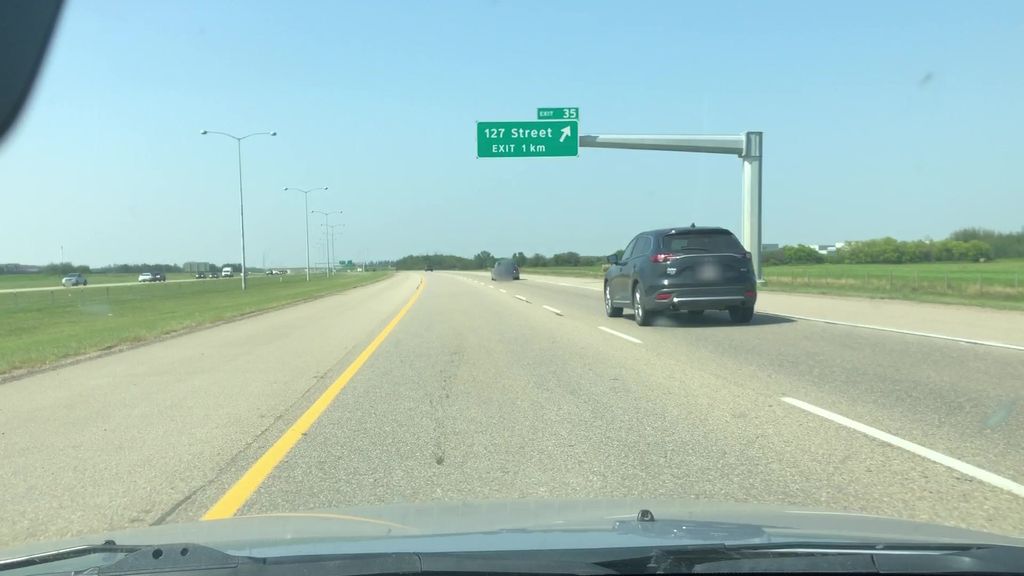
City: edmonton